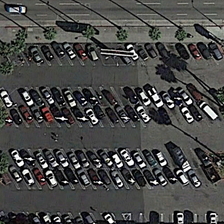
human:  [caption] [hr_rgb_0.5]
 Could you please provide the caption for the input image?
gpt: there is a parking lot next to the road .

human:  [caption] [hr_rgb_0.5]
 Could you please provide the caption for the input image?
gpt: a lot of cars parked in the parking lot .

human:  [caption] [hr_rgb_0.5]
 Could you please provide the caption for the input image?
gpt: a lot of cars parked in the parking lot .

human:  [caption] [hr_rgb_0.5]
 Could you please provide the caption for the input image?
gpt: there is a parking lot next to the road .

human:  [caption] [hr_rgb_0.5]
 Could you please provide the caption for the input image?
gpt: there is a parking lot next to the road .